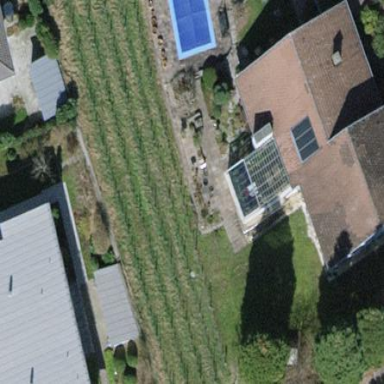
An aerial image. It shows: Vineyard.